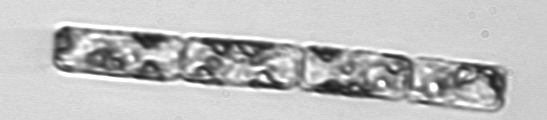
Label: Guinardia_delicatula